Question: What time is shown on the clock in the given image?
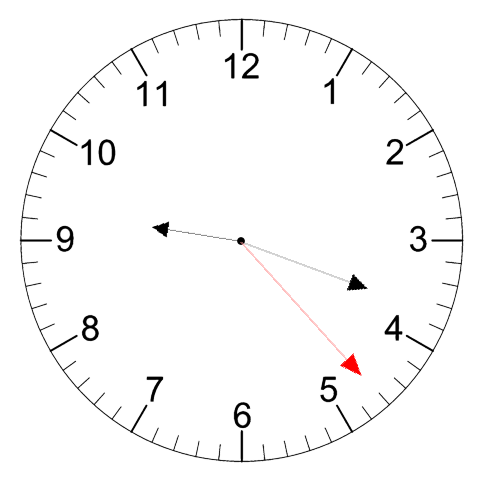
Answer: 09:18:23